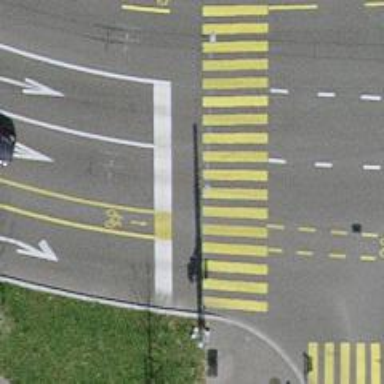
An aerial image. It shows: Asphalt road with primary highway designation. There is sidewalk on the left and lane designated for cyclists on both sides.